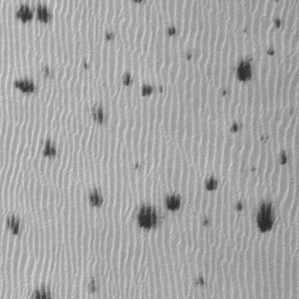
Label: frost